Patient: sex F, age 26
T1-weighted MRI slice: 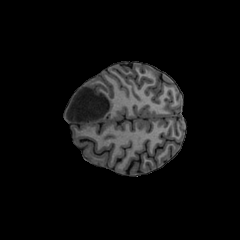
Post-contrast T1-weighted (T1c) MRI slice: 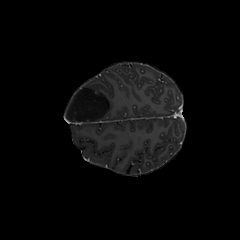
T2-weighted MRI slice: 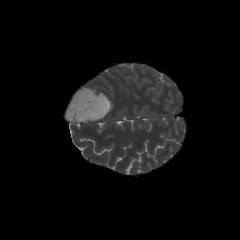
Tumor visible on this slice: yes
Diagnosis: Astrocytoma, IDH-mutant
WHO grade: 3